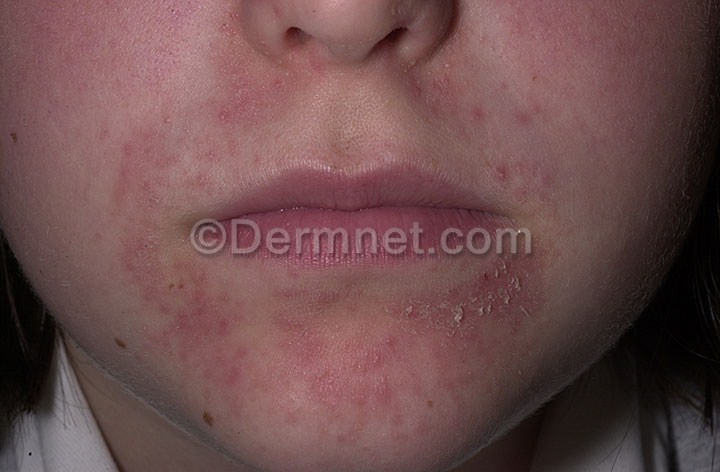
Disease: Acne and Rosacea Photos